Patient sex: M
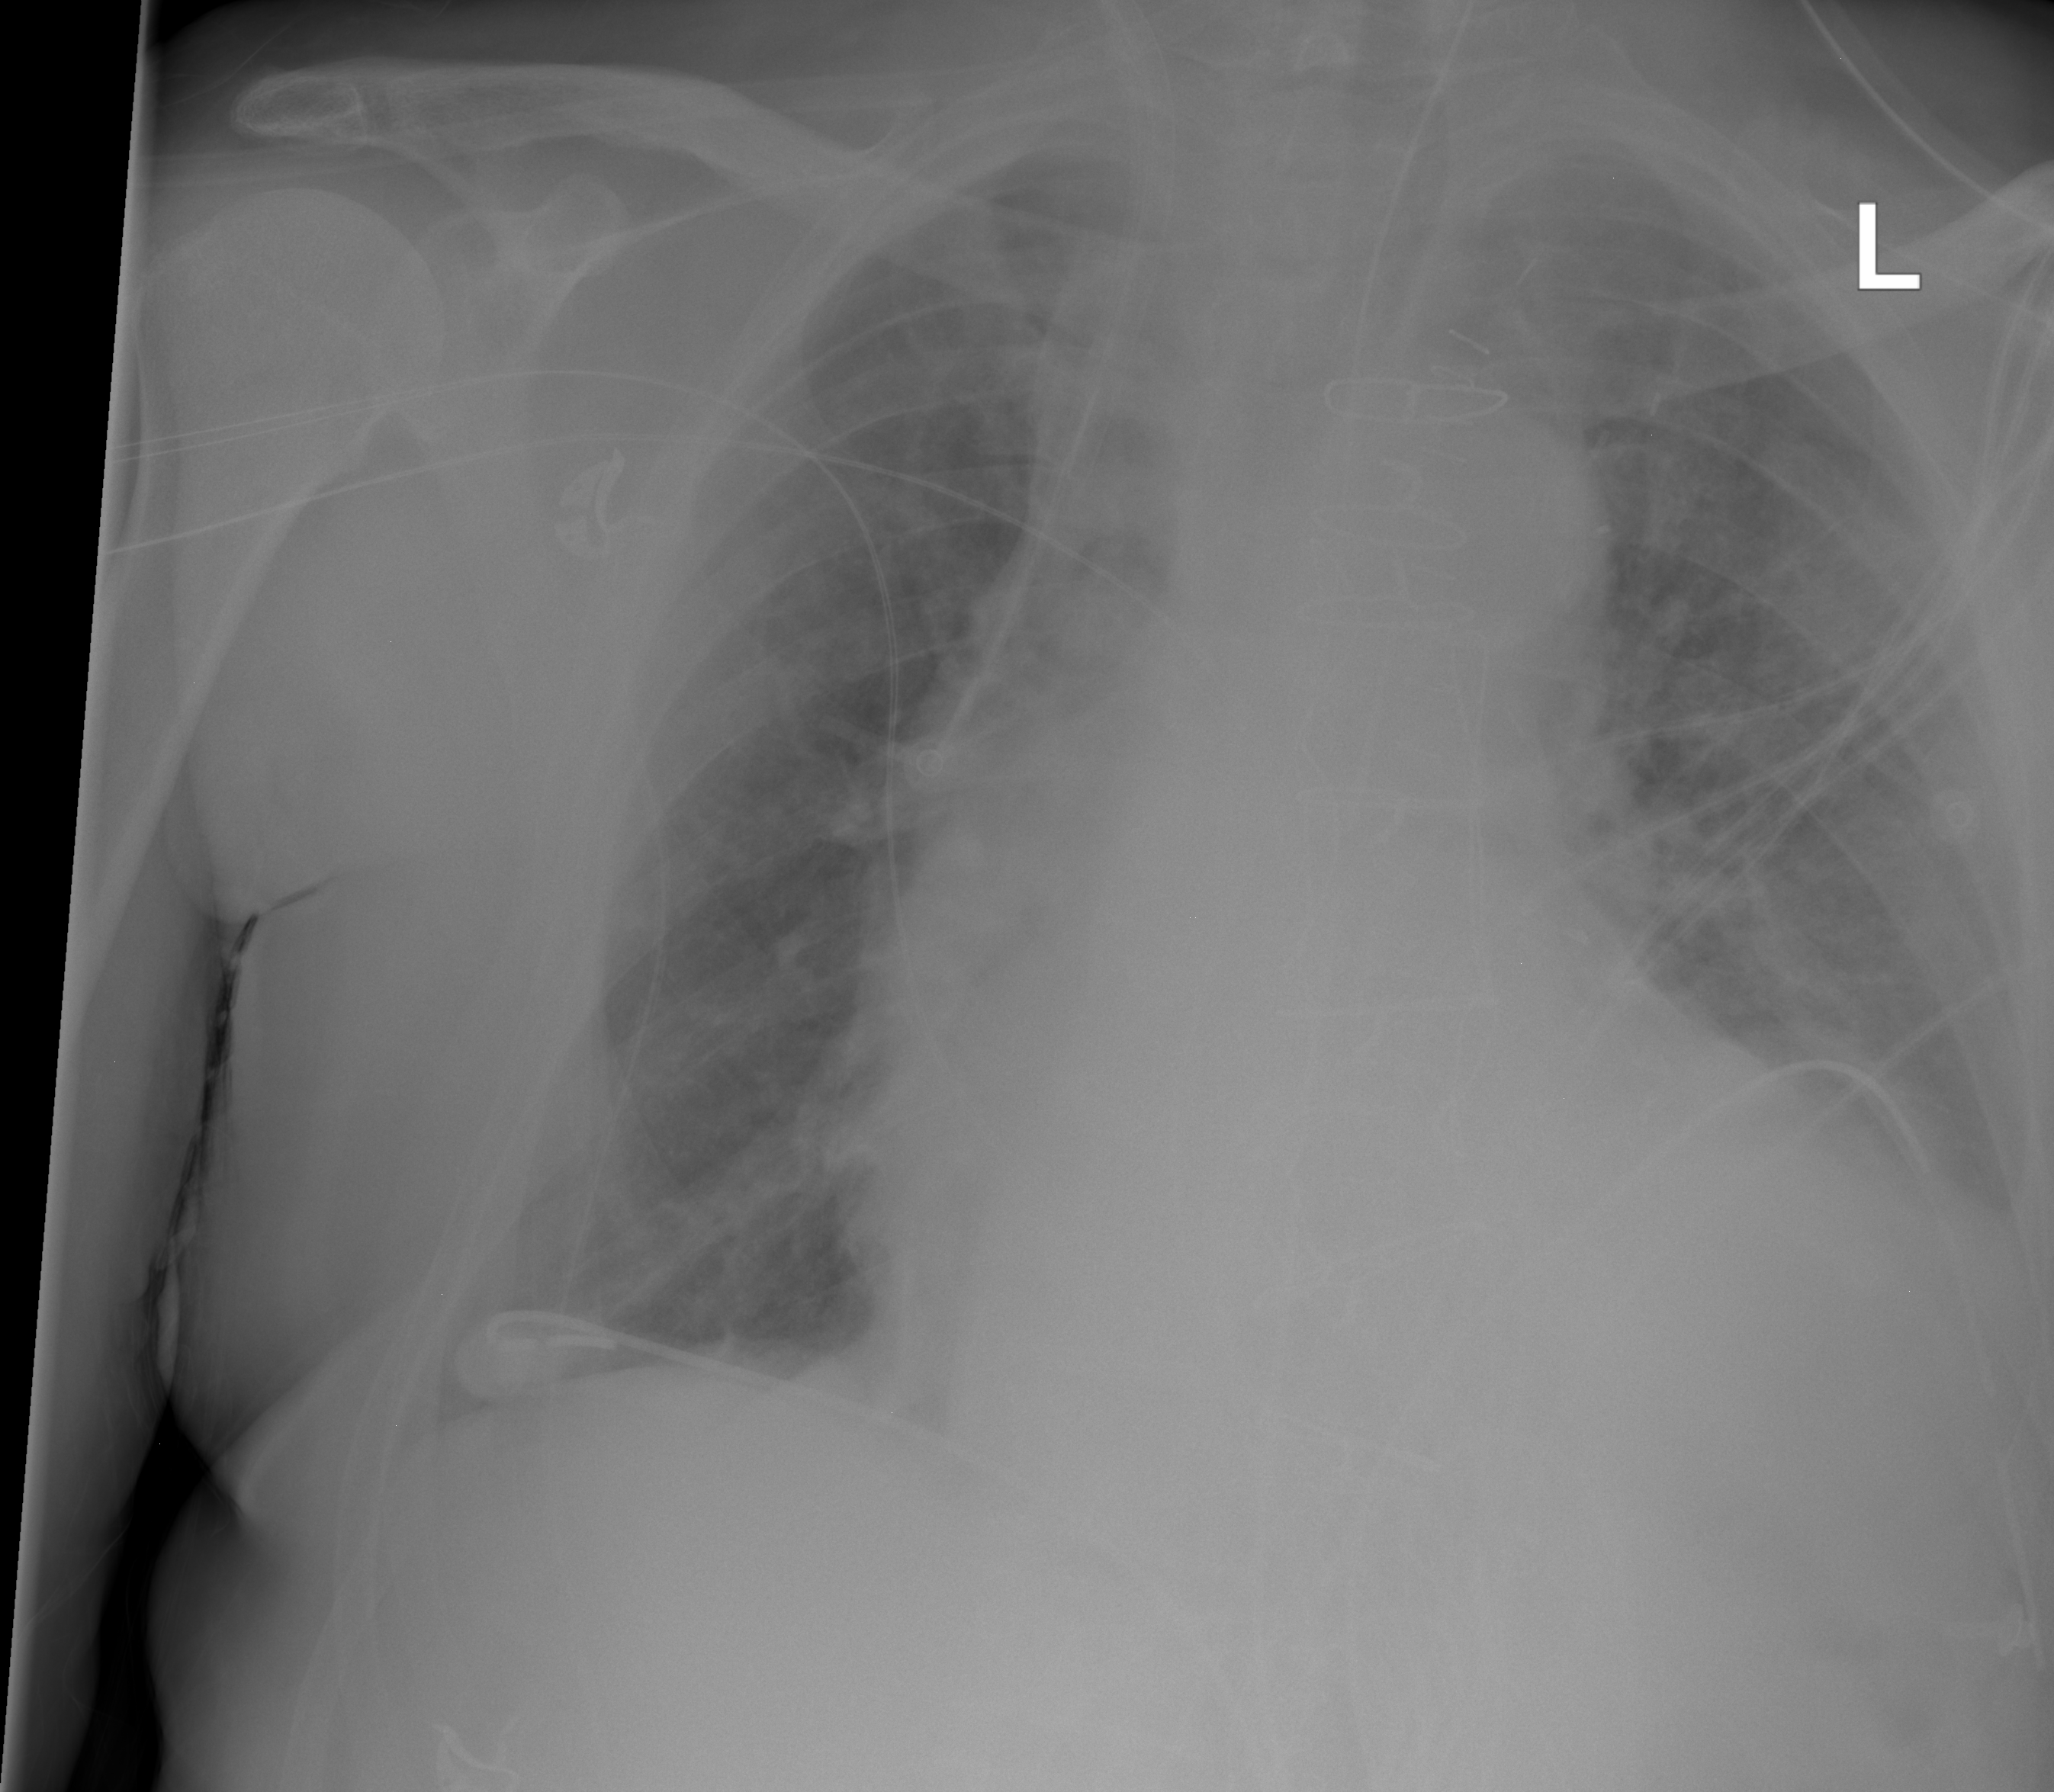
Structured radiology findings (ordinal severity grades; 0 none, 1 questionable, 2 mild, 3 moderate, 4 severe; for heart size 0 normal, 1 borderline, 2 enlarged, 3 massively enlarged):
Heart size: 2
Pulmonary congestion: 1
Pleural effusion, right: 0
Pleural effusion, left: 2
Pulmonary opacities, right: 0
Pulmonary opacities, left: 0
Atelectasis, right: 2
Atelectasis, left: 2